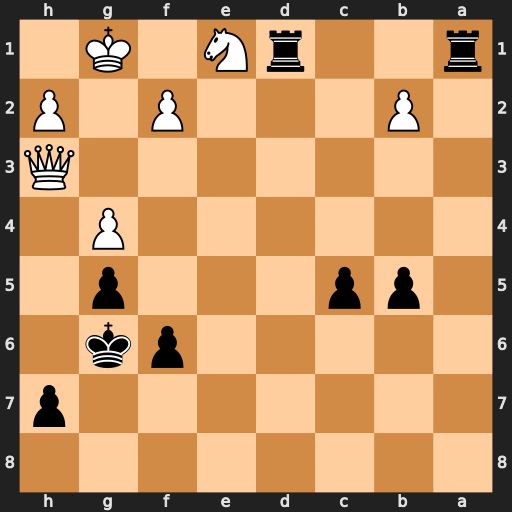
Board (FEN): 8/7p/5pk1/1pp3p1/6P1/7Q/1P3P1P/r2rN1K1
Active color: b
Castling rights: -
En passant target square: -
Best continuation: Rxe1+ Kg2 Rg1+